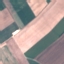
Land use / land cover class: AnnualCrop